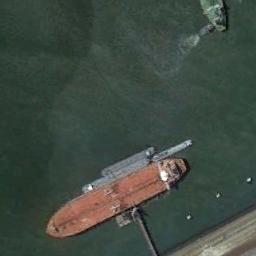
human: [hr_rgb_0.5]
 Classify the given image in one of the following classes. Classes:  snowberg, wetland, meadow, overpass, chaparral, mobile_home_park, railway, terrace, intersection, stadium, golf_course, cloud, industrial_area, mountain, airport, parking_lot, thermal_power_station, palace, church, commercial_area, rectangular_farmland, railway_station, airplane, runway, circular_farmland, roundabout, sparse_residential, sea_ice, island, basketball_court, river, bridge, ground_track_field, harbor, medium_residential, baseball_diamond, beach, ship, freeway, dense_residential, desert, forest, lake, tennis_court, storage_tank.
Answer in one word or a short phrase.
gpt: ship